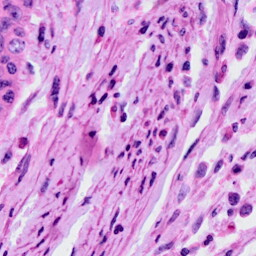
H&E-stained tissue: Cervix